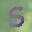
Label: 5